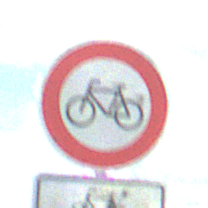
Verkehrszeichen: VerbotRadverkehr
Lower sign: EinspurigeFahrzeugeFrei6
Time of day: Midday
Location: Outdoor (Nature)
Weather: PartlyCloudy
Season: NotSpecified
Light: Natural